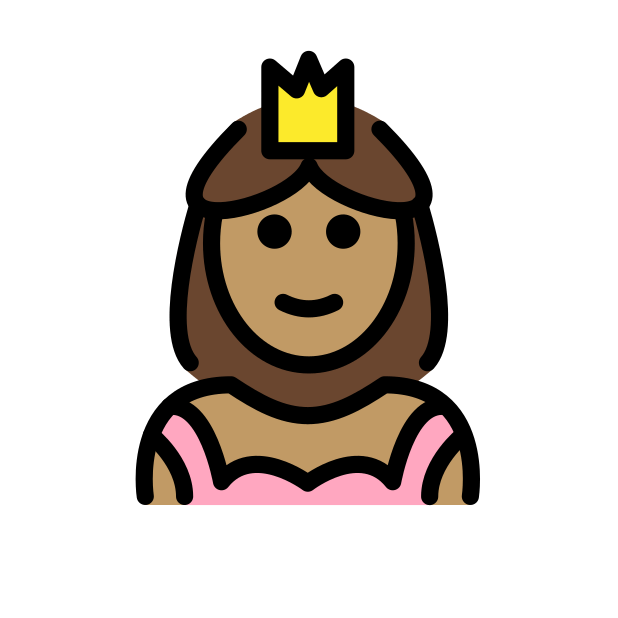
princess: medium skin tone